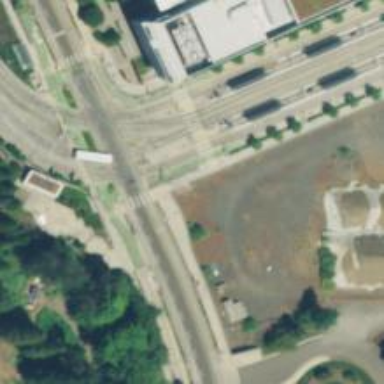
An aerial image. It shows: Busway road with embedded tram rails.